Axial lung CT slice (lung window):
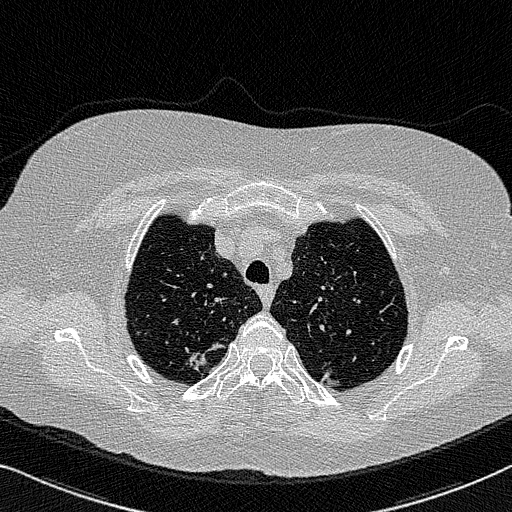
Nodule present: yes
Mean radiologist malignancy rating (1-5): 4.25